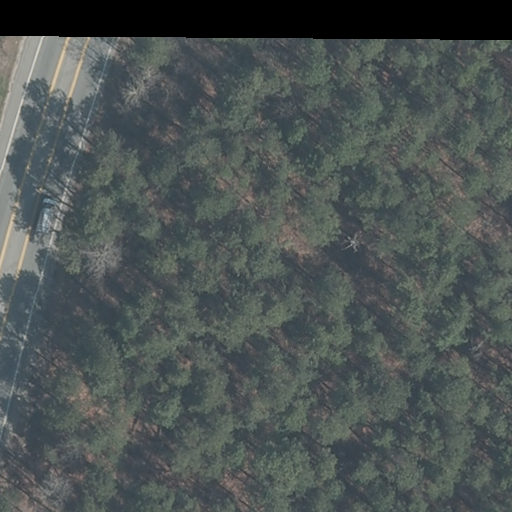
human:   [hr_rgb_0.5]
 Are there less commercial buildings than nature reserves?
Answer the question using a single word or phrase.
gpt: yes

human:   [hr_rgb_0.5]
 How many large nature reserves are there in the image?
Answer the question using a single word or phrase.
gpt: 1

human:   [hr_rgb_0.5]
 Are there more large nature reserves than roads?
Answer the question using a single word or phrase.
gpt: no

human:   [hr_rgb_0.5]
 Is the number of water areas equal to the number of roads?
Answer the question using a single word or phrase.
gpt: no

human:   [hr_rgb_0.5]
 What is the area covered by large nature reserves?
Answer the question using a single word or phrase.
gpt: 10614m2

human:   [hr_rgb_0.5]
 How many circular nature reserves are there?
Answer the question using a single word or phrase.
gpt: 0

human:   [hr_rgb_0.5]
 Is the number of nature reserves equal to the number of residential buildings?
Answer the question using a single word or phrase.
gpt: no

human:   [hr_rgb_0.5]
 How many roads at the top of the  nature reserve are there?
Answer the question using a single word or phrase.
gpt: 1

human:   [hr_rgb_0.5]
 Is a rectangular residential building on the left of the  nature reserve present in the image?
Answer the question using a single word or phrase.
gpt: no

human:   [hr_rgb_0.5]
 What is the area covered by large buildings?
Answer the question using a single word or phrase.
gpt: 0m2

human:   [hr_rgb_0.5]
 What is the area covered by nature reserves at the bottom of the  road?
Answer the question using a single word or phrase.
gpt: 10614m2

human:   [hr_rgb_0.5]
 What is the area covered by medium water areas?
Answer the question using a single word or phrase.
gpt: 0m2

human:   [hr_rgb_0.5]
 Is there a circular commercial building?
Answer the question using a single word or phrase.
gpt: no

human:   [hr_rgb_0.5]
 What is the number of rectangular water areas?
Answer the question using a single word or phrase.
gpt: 0

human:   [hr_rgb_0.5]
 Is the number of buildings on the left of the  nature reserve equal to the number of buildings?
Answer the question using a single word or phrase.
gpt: yes

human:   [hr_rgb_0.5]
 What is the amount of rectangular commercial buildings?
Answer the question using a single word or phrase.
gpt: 0

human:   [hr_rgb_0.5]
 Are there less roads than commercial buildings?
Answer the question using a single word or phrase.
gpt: no

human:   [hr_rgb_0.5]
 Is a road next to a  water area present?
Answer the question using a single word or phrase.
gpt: no

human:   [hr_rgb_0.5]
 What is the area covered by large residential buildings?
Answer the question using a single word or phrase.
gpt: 0m2

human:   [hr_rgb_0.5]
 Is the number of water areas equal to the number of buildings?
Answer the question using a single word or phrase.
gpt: yes

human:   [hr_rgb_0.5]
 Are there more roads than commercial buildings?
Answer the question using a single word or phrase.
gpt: yes

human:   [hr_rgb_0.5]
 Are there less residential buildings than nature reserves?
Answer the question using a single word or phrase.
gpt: yes

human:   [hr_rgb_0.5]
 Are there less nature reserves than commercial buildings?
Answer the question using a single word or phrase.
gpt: no

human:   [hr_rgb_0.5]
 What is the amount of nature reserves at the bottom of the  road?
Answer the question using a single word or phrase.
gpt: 1

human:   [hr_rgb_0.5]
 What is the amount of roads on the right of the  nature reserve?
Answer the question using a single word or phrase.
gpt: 0

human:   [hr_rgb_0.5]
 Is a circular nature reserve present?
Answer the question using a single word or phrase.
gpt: no

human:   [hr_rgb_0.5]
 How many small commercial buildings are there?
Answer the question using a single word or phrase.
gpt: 0

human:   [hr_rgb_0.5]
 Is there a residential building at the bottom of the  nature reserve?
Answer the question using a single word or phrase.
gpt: no

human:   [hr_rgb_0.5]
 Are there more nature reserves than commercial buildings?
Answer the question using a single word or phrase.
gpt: yes

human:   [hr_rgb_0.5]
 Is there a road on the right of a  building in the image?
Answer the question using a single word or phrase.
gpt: no

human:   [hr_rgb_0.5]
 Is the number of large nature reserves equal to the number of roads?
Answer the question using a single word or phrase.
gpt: yes

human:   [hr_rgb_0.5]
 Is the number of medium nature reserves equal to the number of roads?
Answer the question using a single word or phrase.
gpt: no

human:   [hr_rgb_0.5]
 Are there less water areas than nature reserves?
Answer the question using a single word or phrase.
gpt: yes

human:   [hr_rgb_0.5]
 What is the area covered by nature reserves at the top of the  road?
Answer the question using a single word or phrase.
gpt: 0m2

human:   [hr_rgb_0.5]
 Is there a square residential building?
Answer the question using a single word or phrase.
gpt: no

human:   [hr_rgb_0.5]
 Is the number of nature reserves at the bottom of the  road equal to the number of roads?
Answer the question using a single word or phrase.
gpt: yes